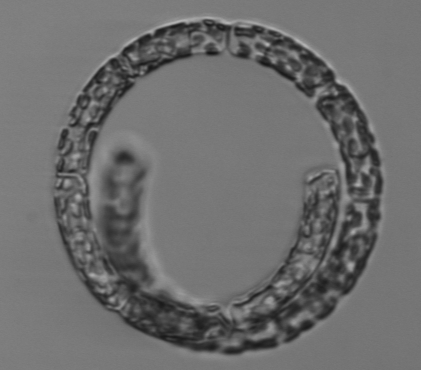
Label: Guinardia_striata